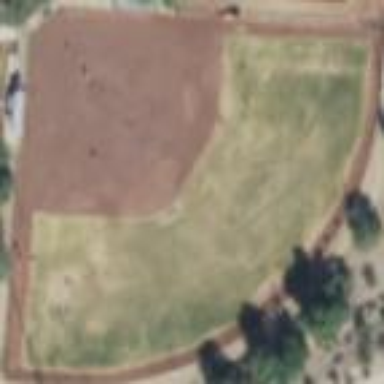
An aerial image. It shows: Baseball pitch for leisure and sports activities.